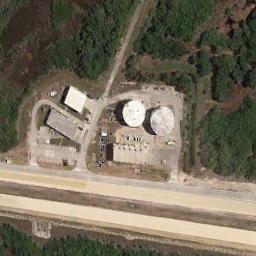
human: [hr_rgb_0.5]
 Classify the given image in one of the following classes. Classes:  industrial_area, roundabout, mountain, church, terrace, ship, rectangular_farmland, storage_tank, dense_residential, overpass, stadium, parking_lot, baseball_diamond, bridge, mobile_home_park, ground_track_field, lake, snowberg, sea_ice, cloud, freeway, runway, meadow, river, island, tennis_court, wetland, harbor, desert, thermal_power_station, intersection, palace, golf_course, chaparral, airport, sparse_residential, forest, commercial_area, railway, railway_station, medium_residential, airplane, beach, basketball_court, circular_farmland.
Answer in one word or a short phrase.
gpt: storage_tank